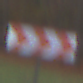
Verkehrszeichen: RichtungstafelnInKurvenGrossLinks
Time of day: SunriseSunset
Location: Outdoor (Nature)
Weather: PartlyCloudy
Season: Autumn
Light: Natural